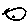
Label: circle